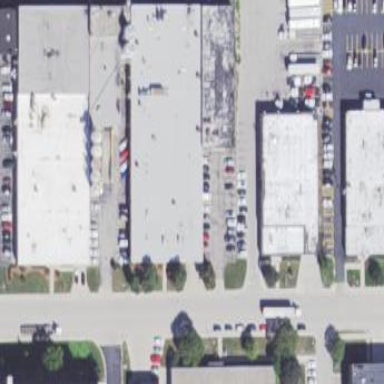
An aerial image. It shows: Warehouse building.